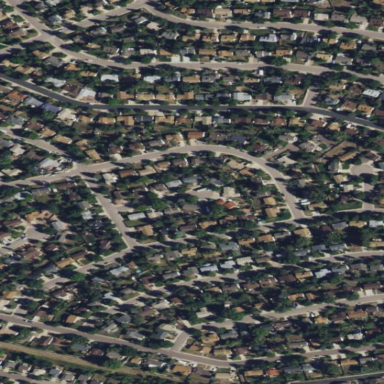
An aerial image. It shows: Residential area.